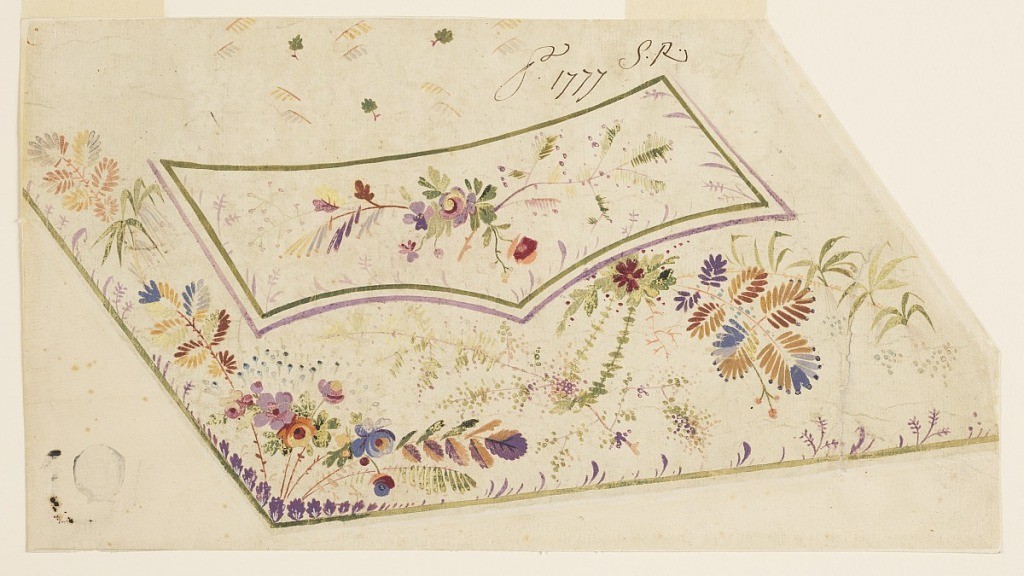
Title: Design for Embroidered Waistcoat, pattern 1777 of the Fabrique de St. Ruf
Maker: Mademoiselle Montalent
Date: ca. 1785
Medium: Brush and white gouache on glazed tracing paper
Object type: Drawing
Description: Left bottom corner with slightly rising bottom edge. Leaves at edges. Flower boughs, budding flowers, dots. A bough is suspended by a slope. Leaves and brush motifs alternate in the field.